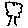
Label: tree